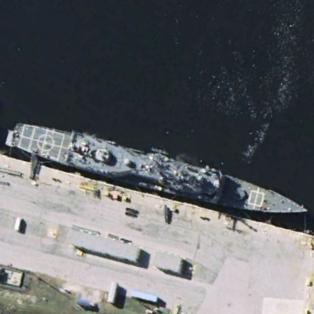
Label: cruiser